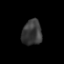
Tissue: prostate
Cell type: Myeloid cells
Senescence score: 0.3595
Nuclear area (px): 496
Mean DAPI intensity: 55.895